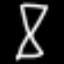
Label: hourglass